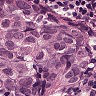
Metastatic tissue present: yes